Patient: sex M, age 48
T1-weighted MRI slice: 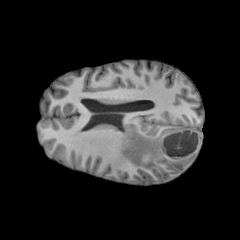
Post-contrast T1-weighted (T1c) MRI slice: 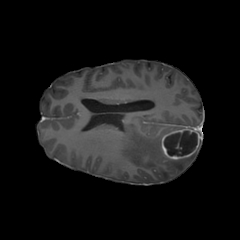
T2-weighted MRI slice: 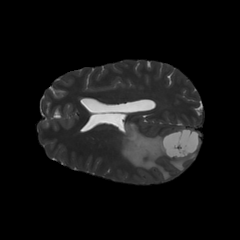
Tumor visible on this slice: yes
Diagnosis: Glioblastoma, IDH-wildtype
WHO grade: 4